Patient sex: M
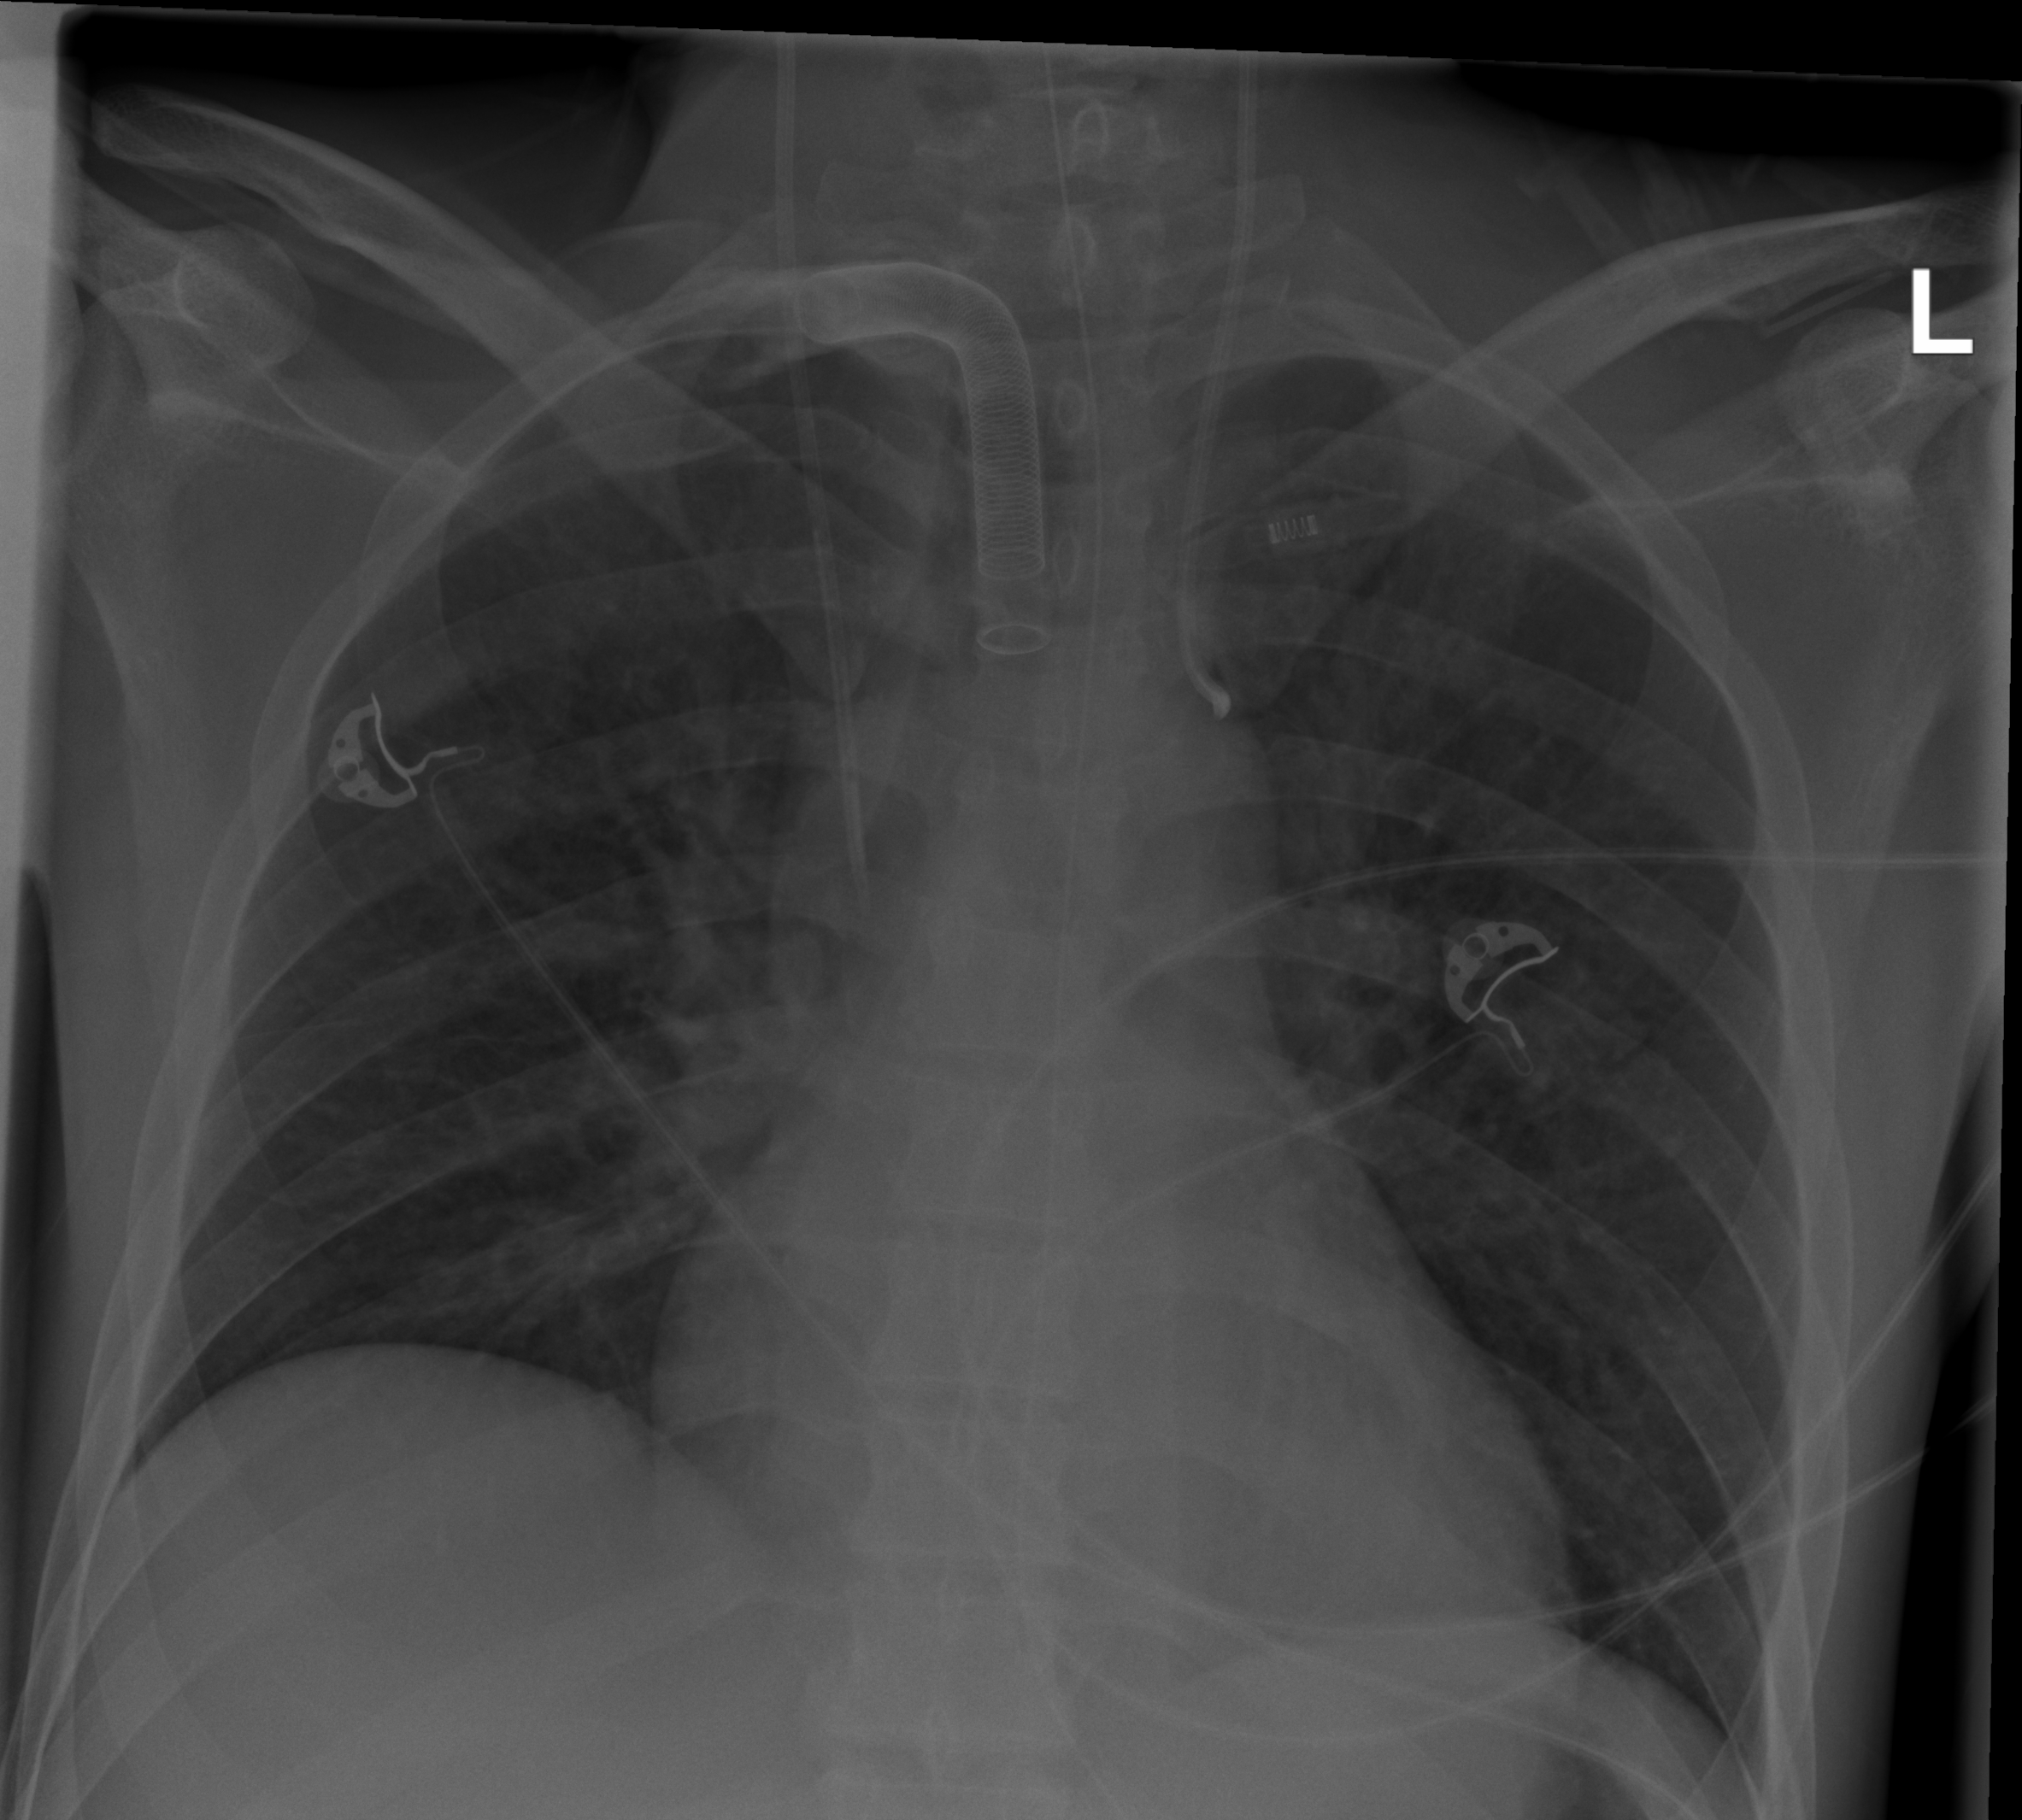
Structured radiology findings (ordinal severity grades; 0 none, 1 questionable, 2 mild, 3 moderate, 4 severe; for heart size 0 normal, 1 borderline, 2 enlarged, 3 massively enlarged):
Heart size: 0
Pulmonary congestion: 2
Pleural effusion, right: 0
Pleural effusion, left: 0
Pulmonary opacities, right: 0
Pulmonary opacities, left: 0
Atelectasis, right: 0
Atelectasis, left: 0